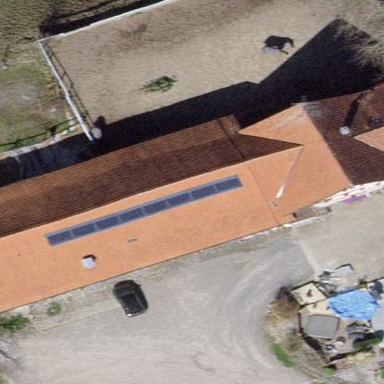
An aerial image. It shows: Farm building.